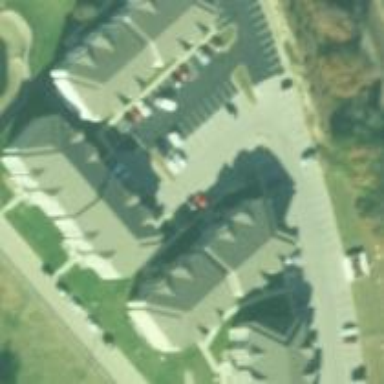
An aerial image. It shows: Parking space.